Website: macys
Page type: billing-address
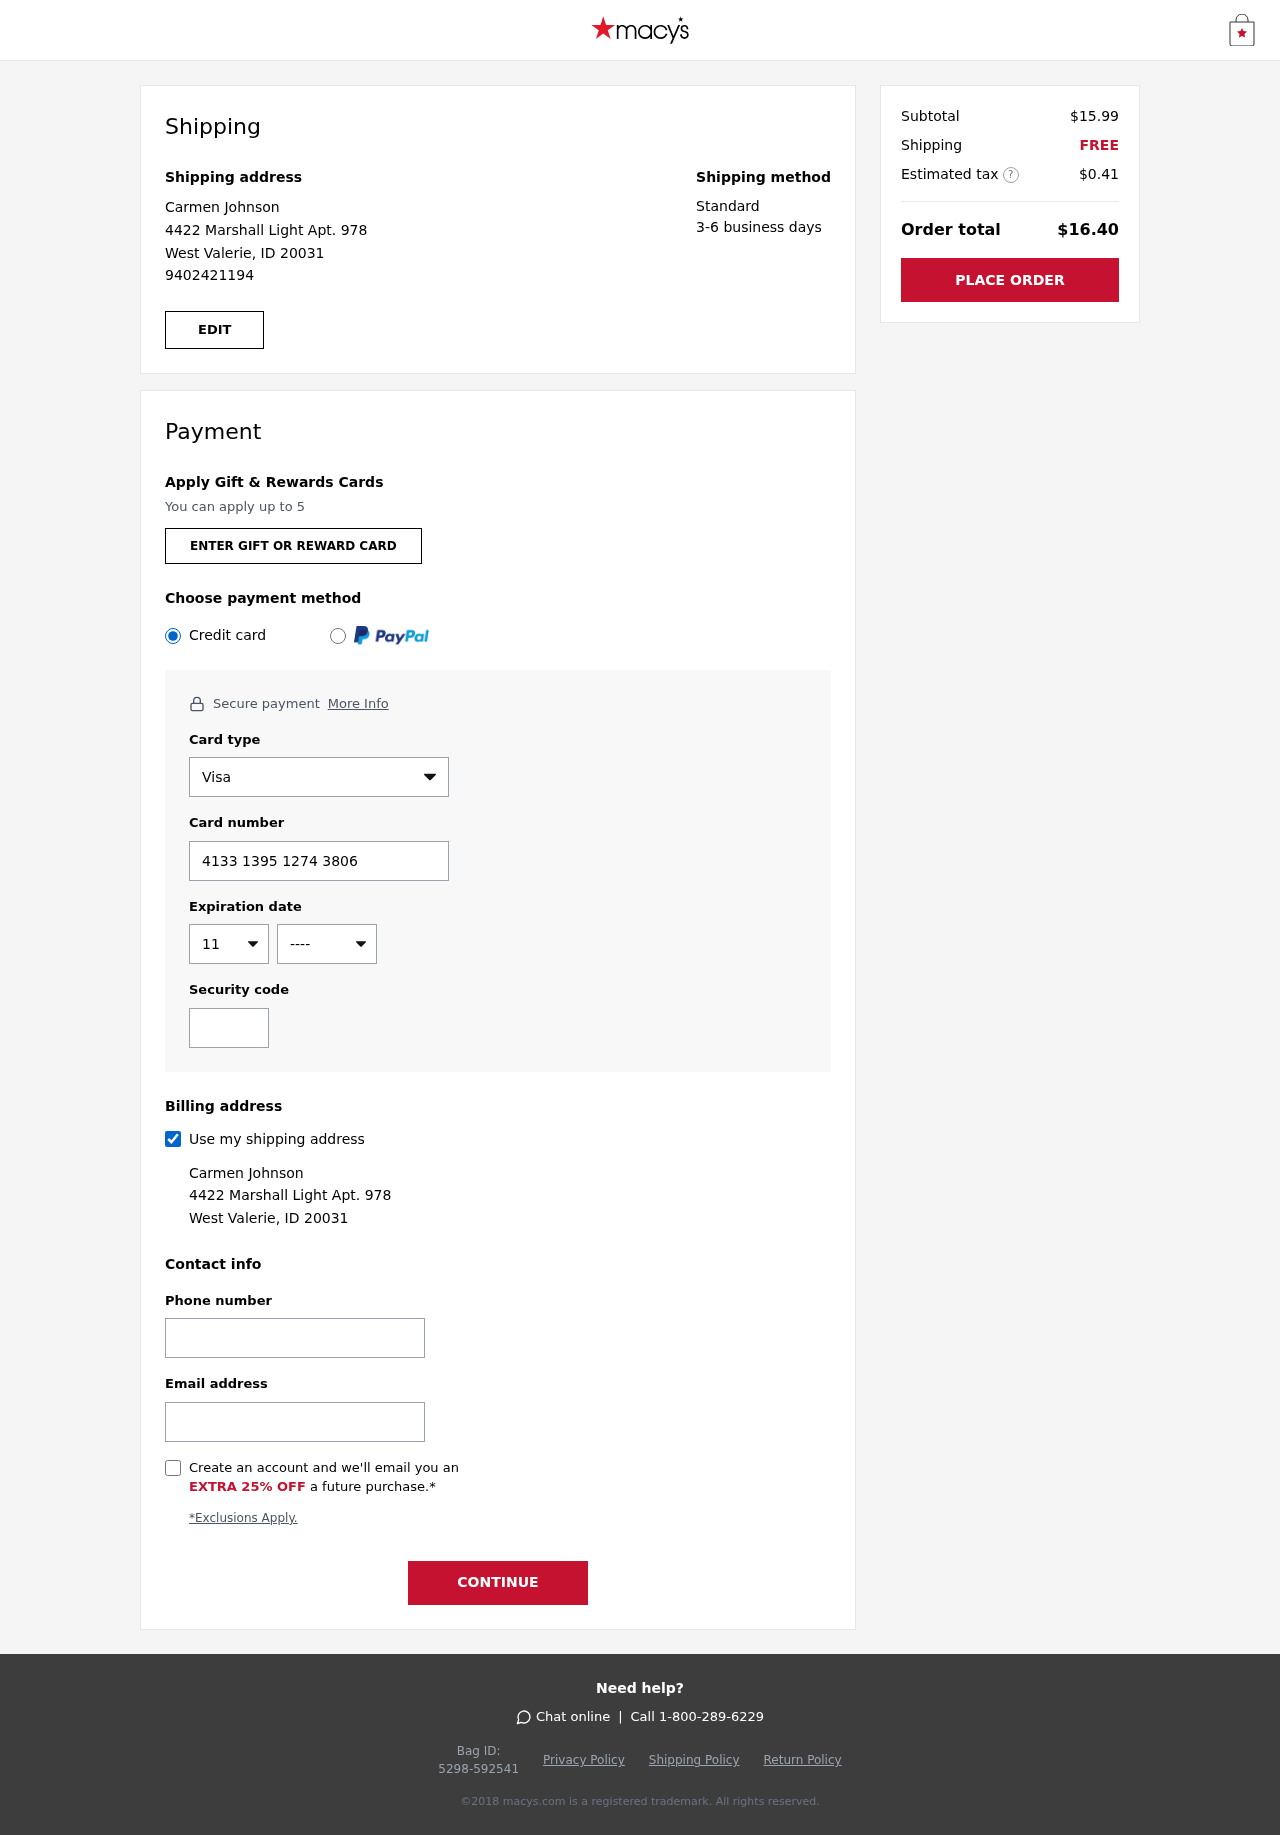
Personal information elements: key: PII_CARD_CVV
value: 869
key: PII_CARD_EXPIRY_MONTH
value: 11
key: PII_CARD_EXPIRY_YEAR
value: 28
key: PII_CARD_NUMBER
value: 4133 1395 1274 3806
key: PII_CARD_TYPE
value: Visa
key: PII_EMAIL
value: cjohnson@yahoo.com
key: PII_FULLNAME
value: Carmen Johnson
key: PII_PHONE
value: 9402421194
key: PII_STREET
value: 4422 Marshall Light Apt. 978
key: PII_CITY_STATE_ZIP
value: West Valerie, ID 20031
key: PII_FIRSTNAME
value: Carmen
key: PII_LASTNAME
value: Johnson
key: PII_FULLNAME2
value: Carmen Johnson
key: PII_FULLNAME3
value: Carmen Johnson
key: PII_FIRSTNAME2
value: Carmen
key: PII_FIRSTNAME3
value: Carmen
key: PII_LASTNAME2
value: Johnson
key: PII_LASTNAME3
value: Johnson
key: PII_FIRSTNAME_DERIVED
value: Carmen
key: PII_LASTNAME_DERIVED
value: Johnson
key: PII_FULLNAME_DERIVED
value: Carmen Johnson
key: PII_NAME_FULL_DERIVED
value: Carmen Johnson
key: PII_STREET2
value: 4422 Marshall Light Apt. 978
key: PII_PHONE2
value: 9402421194
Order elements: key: ORDER_SUBTOTAL
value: $15.99
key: ORDER_SHIPPING_COST
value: FREE
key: ORDER_TAX
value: $0.41
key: ORDER_TOTAL
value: $16.40